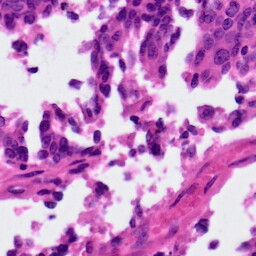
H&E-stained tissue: Ovarian